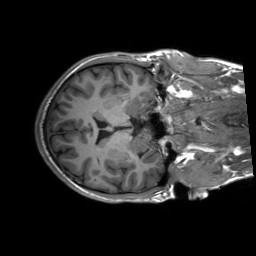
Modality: T1w
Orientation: axial